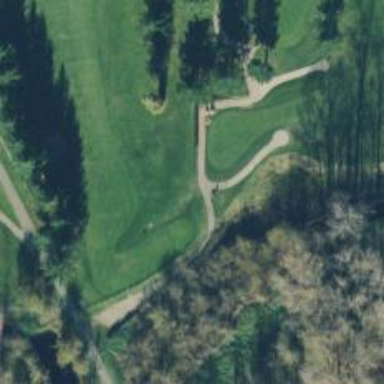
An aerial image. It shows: Golf tee on grassy land.